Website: lowes
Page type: account-selection
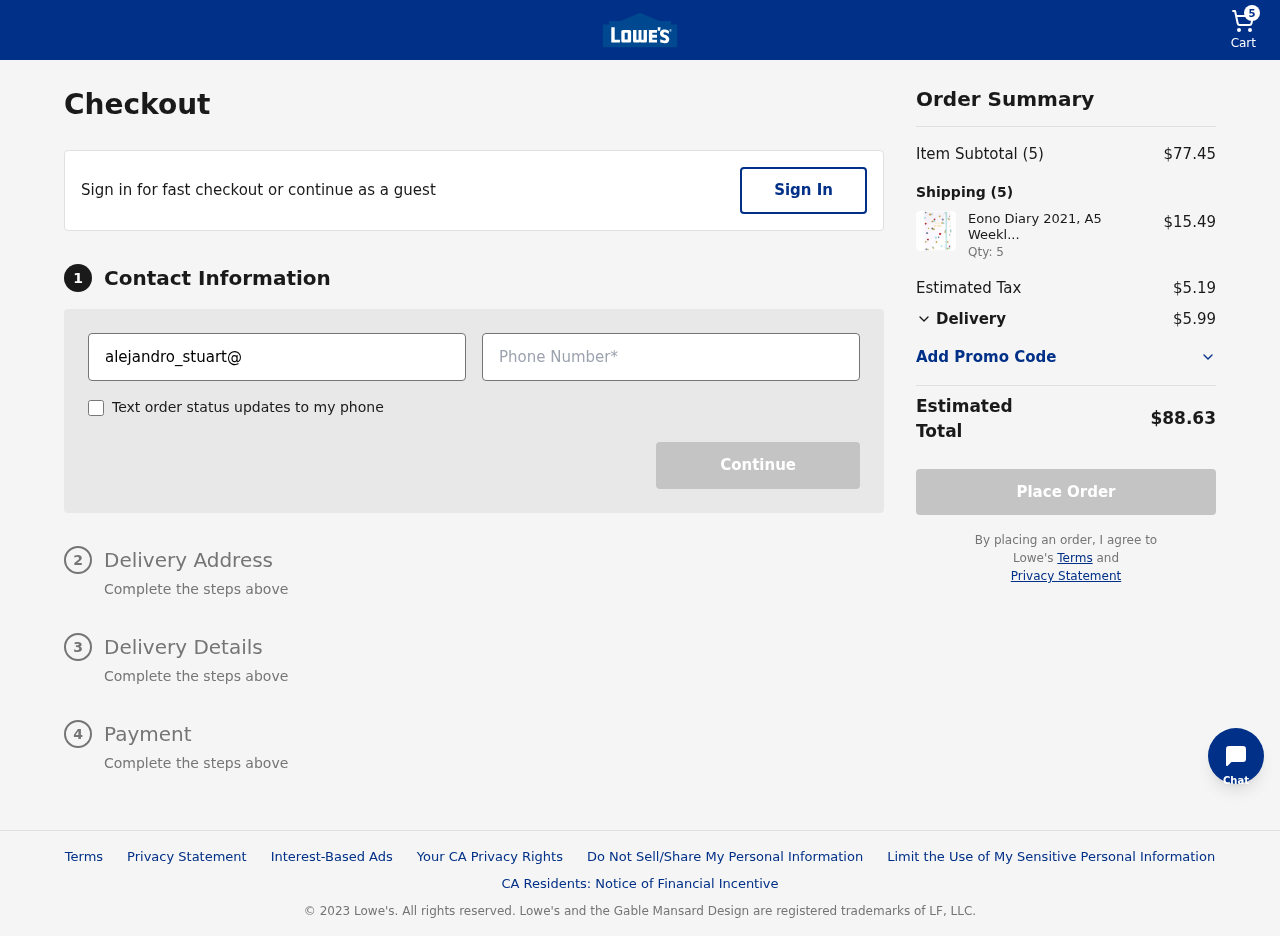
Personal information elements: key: PII_EMAIL
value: alejandro_stuart@gmail.com
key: PII_PHONE
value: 6128035935
Product elements: key: PRODUCT1_NAME
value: Eono Diary 2021, A5 Weekly Planner from January to December 2021 with Hardcover, Pen Loop and Back P
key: PRODUCT1_PRICE
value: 15.49
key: PRODUCT1_QUANTITY
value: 5
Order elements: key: ORDER_NUM_ITEMS
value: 5
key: ORDER_SUBTOTAL
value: $77.45
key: ORDER_TAX
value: $5.19
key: ORDER_SHIPPING_COST
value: $5.99
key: ORDER_TOTAL
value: $88.63